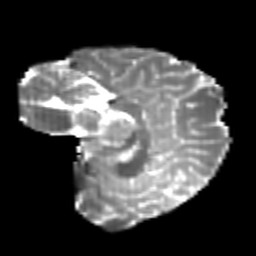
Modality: T2w
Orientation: sagittal
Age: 22
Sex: female
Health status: healthy
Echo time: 0.074 s